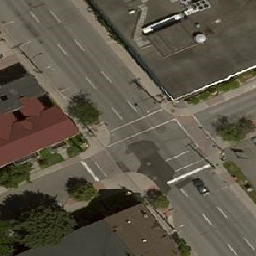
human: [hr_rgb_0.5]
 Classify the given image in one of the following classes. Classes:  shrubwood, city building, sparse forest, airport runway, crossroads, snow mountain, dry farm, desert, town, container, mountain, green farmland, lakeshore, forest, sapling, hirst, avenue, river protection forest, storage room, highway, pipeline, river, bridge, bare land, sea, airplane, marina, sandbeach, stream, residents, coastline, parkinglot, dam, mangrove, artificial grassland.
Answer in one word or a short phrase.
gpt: crossroads